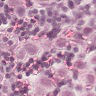
Metastatic tissue present: yes